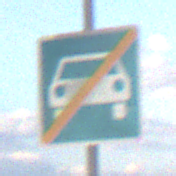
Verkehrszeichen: EndeKraftfahrstrasse
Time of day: SunriseSunset
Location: Outdoor (Nature)
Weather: PartlyCloudy
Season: NotSpecified
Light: Natural